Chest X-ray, AP view. Patient: 49 years old, sex F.
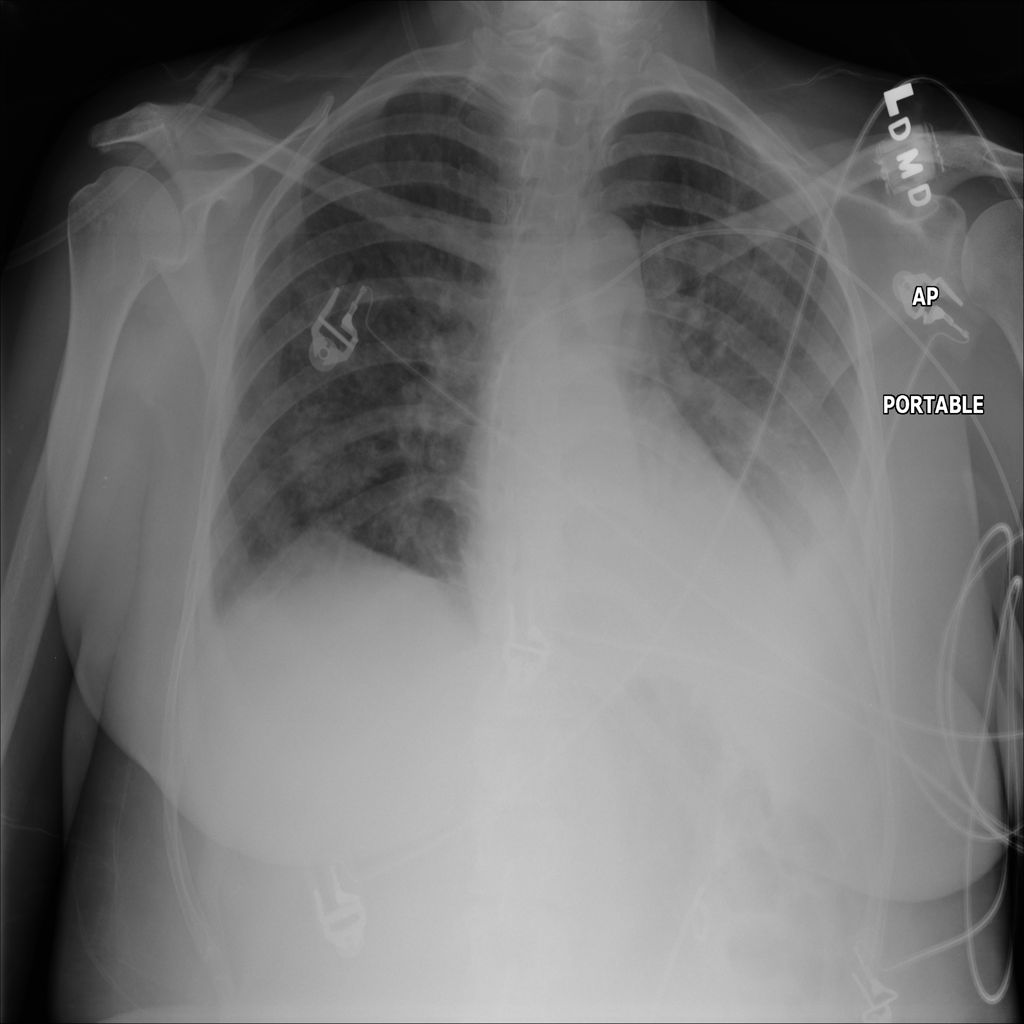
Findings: Edema, Effusion